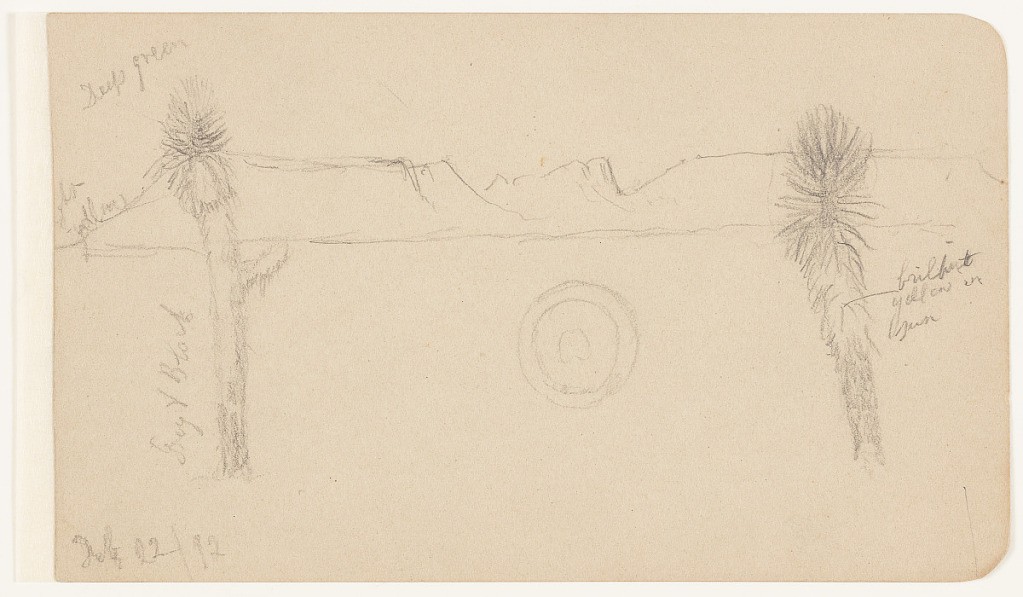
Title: Mountain Range with Palm Trees, Mexico
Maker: Frederic Edwin Church, American, 1826–1900
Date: February 22, 1892
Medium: Graphite on beige wove paper
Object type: drawing
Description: Landscape sketch showing a view from Mexico of two palm trees, in the foreground at left and right, framing a view of a flat and rugged mountain range in the background. The range rises out of an otherwise flat landscape that extends through the middle distance. A circular device--possibly a wheel--is separately sketched at center.